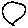
Label: circle